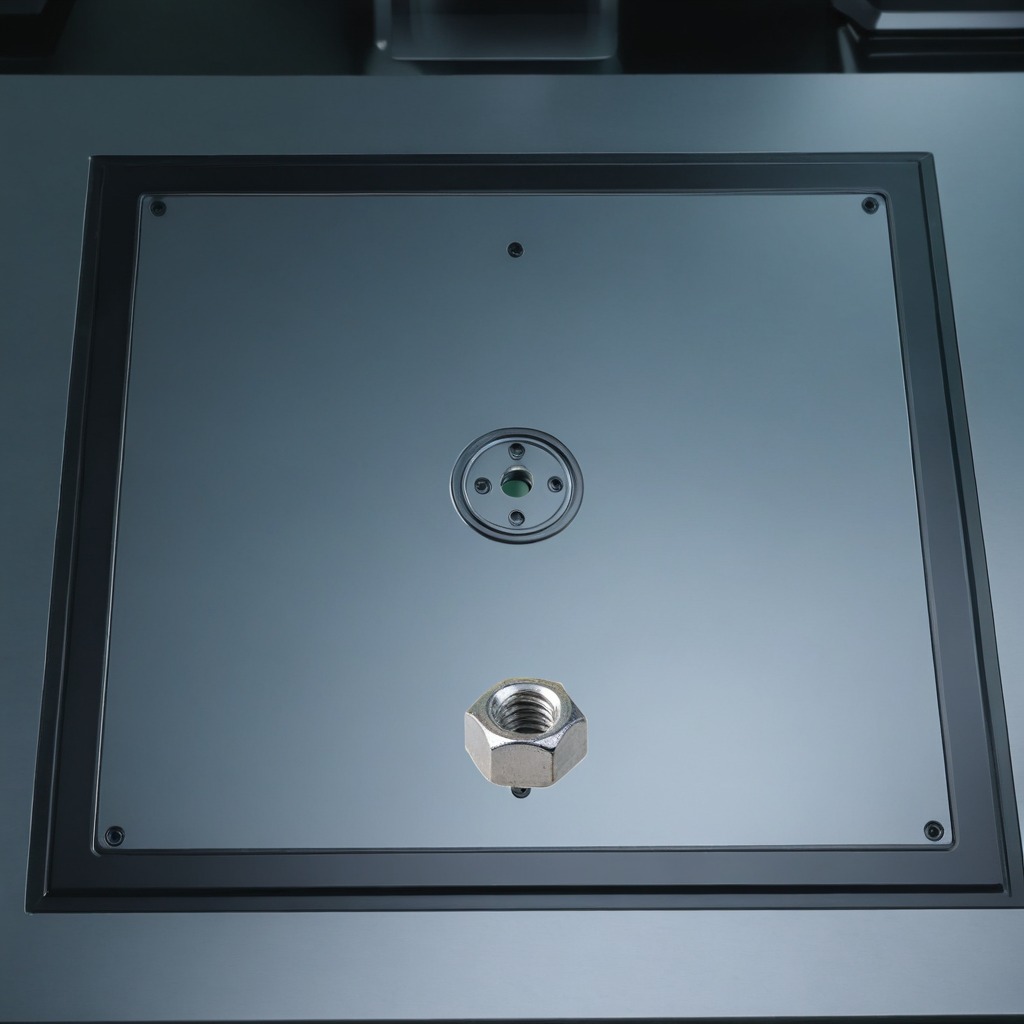
A metal nut is lying on a metal table in a machine shop under fluorescent lights.